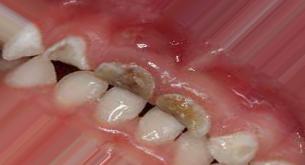
Condition: Caries